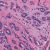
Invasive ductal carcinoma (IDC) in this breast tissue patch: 1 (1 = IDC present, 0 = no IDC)